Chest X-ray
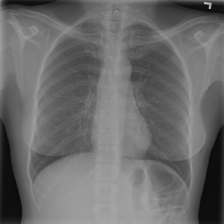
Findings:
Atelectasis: negative
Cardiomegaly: negative
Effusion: negative
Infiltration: negative
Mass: negative
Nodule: negative
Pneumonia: negative
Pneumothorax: negative
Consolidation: negative
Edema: negative
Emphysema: negative
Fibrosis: negative
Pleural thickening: negative
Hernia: negative